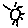
Label: sun